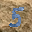
Label: 5